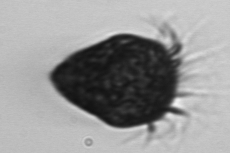
Label: Strombidium_morphotype2